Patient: sex F, age 47
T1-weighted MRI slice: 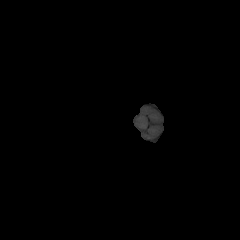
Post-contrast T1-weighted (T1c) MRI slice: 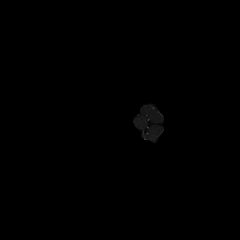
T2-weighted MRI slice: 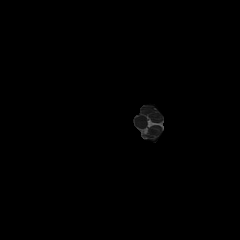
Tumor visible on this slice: no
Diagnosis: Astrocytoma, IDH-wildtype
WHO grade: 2